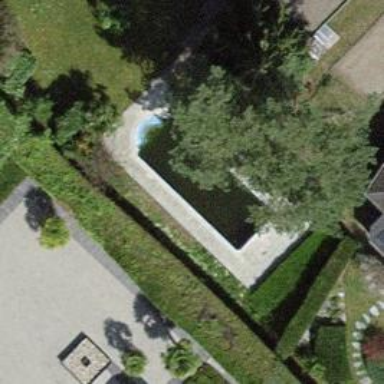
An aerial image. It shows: Swimming pool located in leisure land.